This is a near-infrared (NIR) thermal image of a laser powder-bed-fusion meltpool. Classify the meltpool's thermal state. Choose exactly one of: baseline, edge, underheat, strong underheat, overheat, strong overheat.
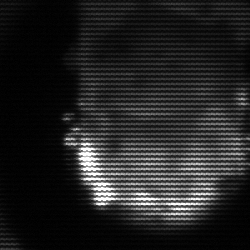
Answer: baseline